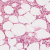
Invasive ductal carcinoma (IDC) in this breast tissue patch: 0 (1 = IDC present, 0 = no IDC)